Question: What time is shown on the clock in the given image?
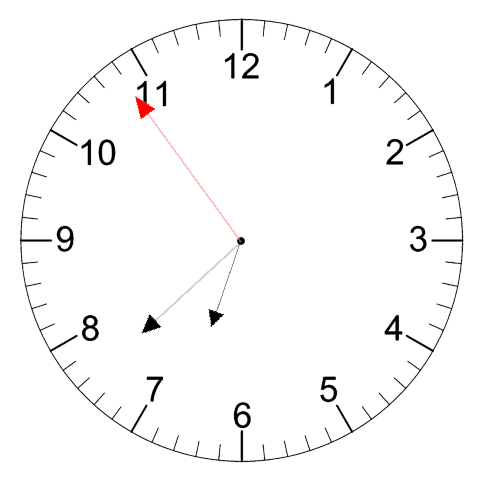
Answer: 06:37:54